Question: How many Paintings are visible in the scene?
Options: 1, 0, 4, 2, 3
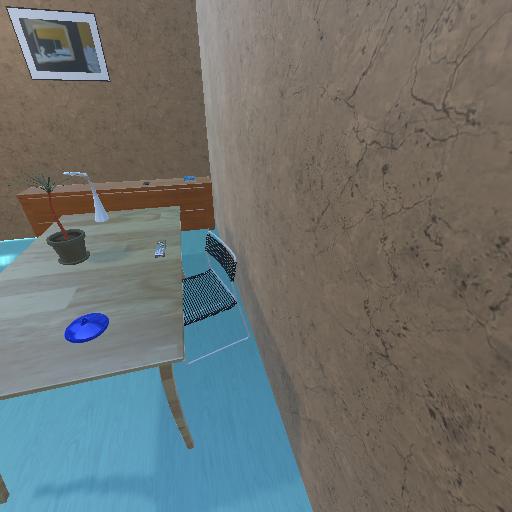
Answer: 1